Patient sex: F
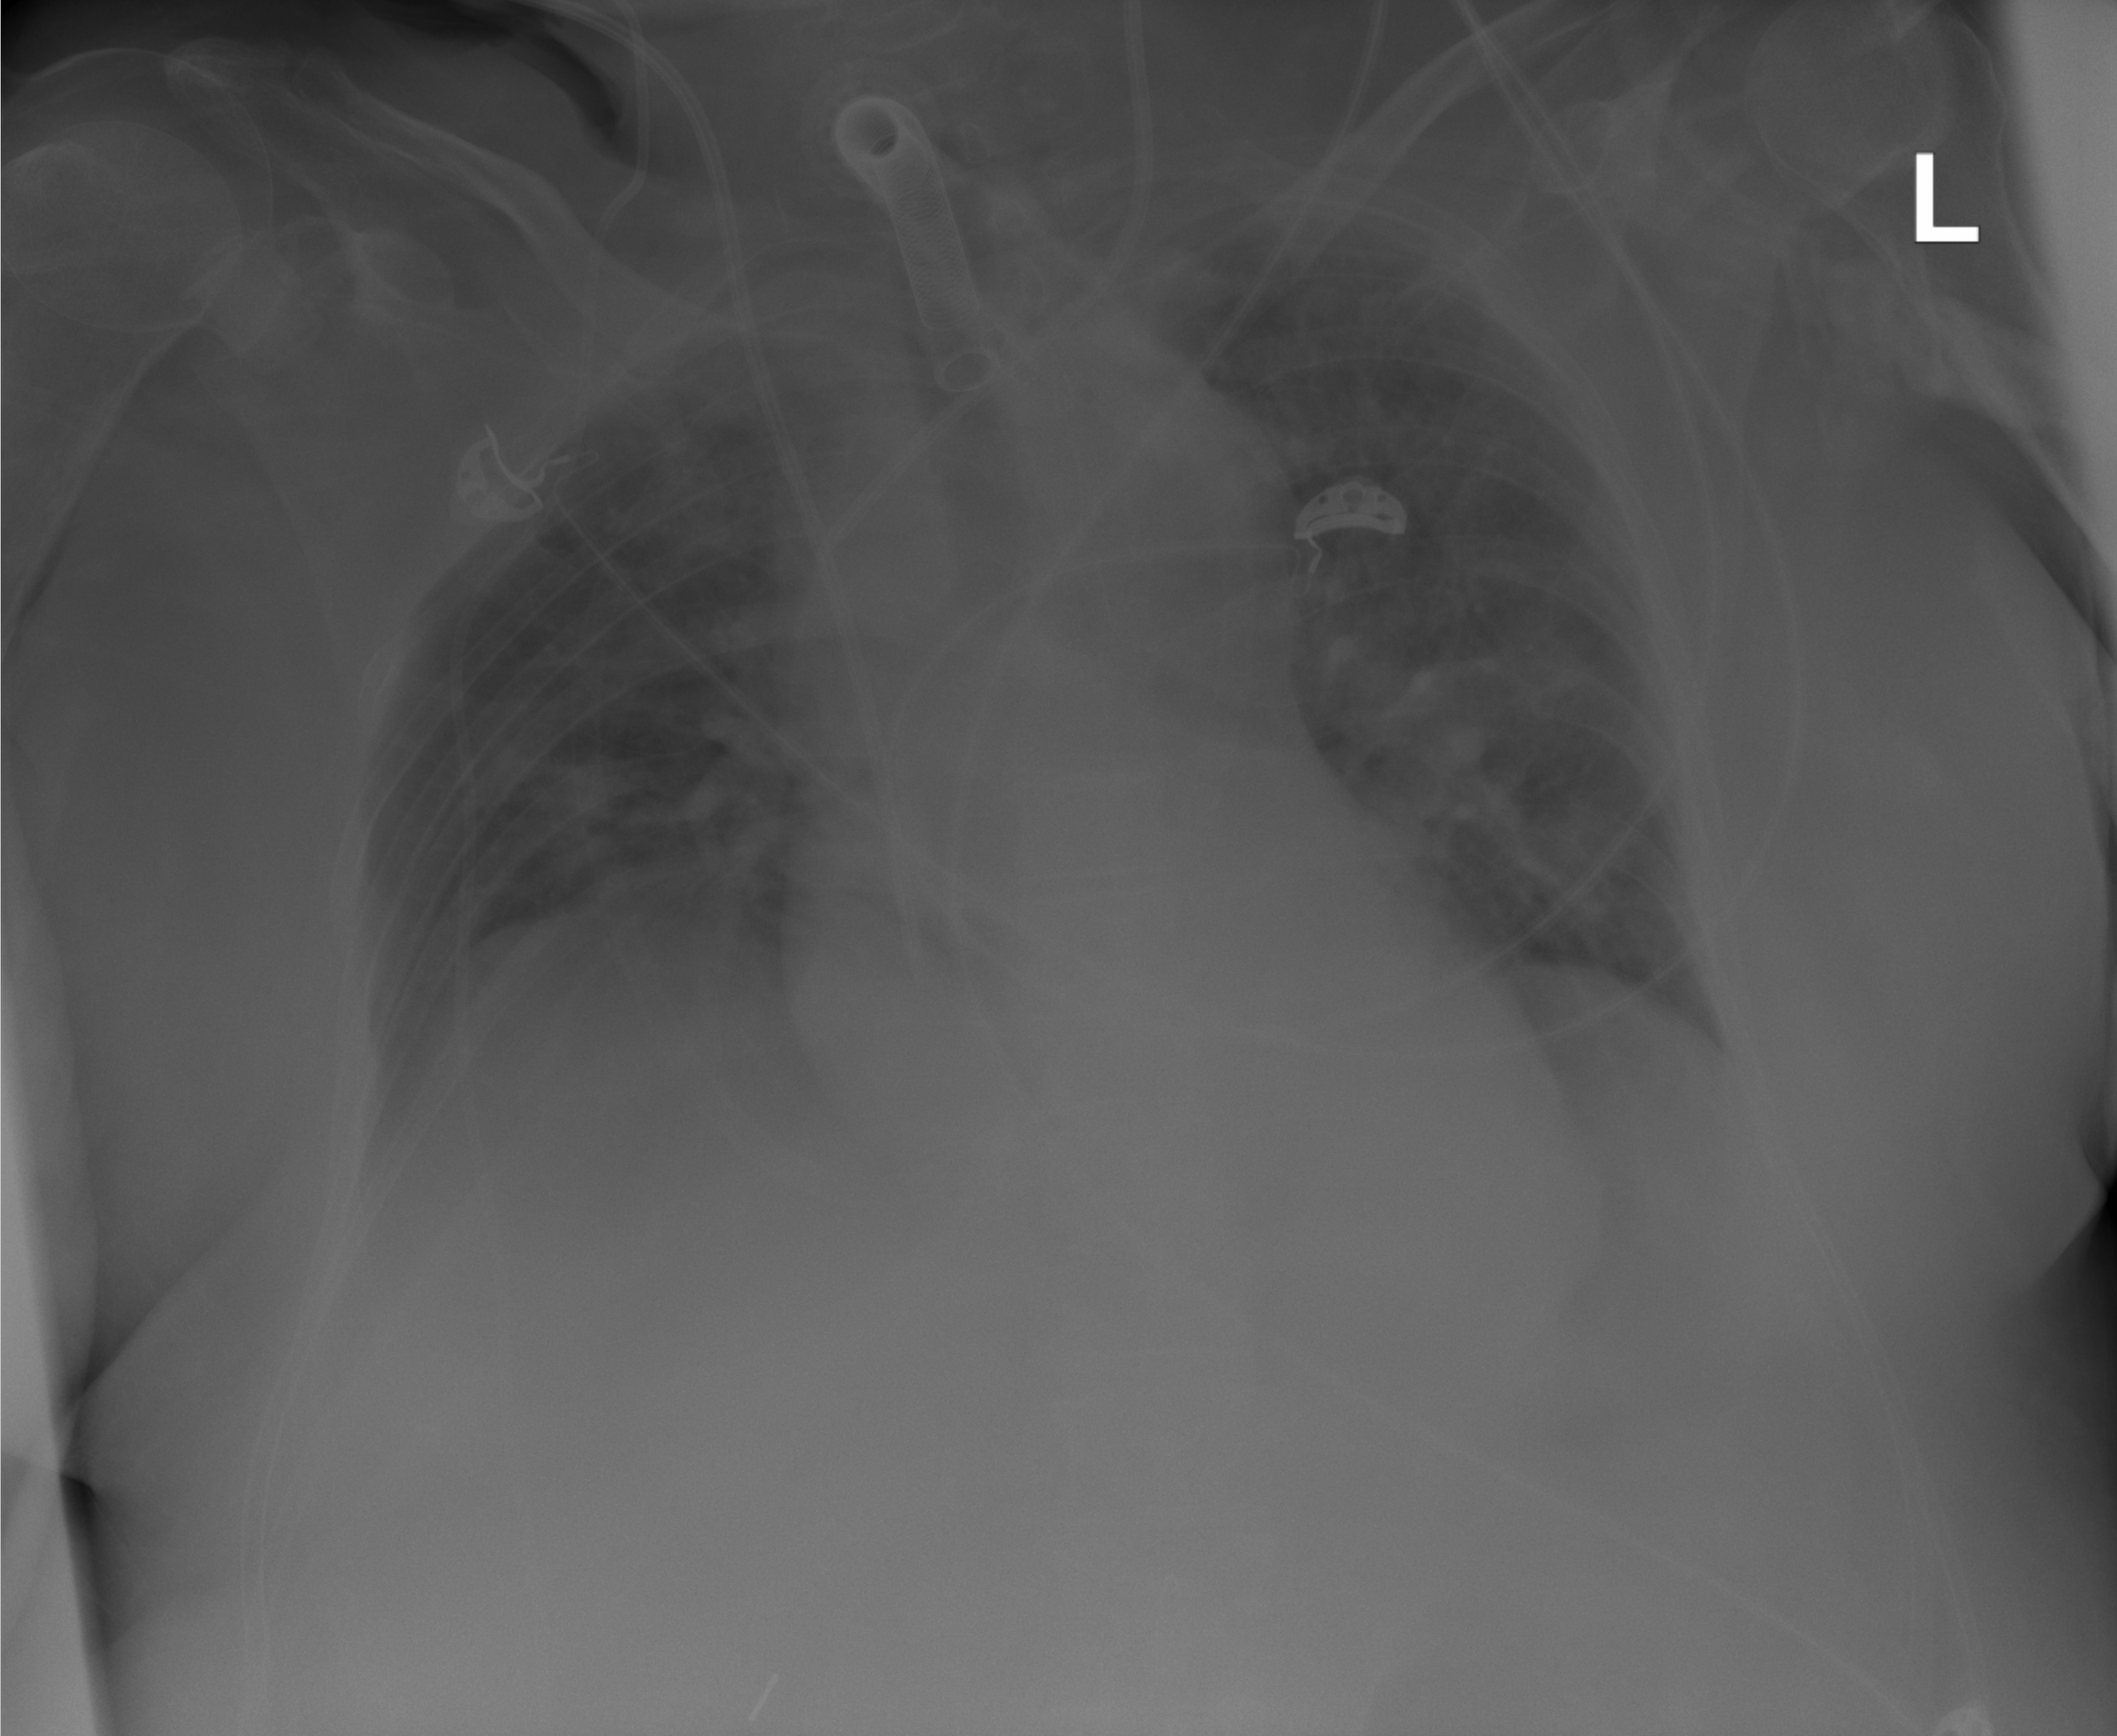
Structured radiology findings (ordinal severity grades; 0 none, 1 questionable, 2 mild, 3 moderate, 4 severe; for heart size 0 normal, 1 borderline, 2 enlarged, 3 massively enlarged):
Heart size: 2
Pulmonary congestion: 2
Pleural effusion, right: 0
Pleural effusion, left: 2
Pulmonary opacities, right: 1
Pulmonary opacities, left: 2
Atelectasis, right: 2
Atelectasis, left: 3